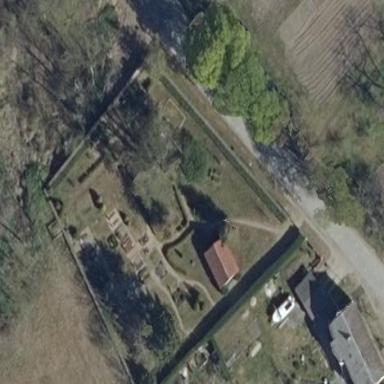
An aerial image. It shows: Cemetery.